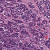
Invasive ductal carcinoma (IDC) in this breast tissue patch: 1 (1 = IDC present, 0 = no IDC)